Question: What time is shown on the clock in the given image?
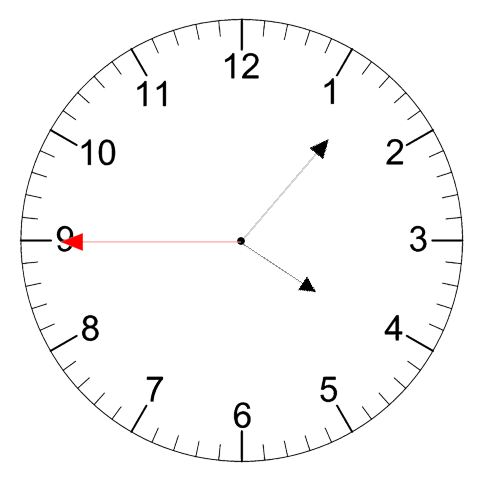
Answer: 04:06:45